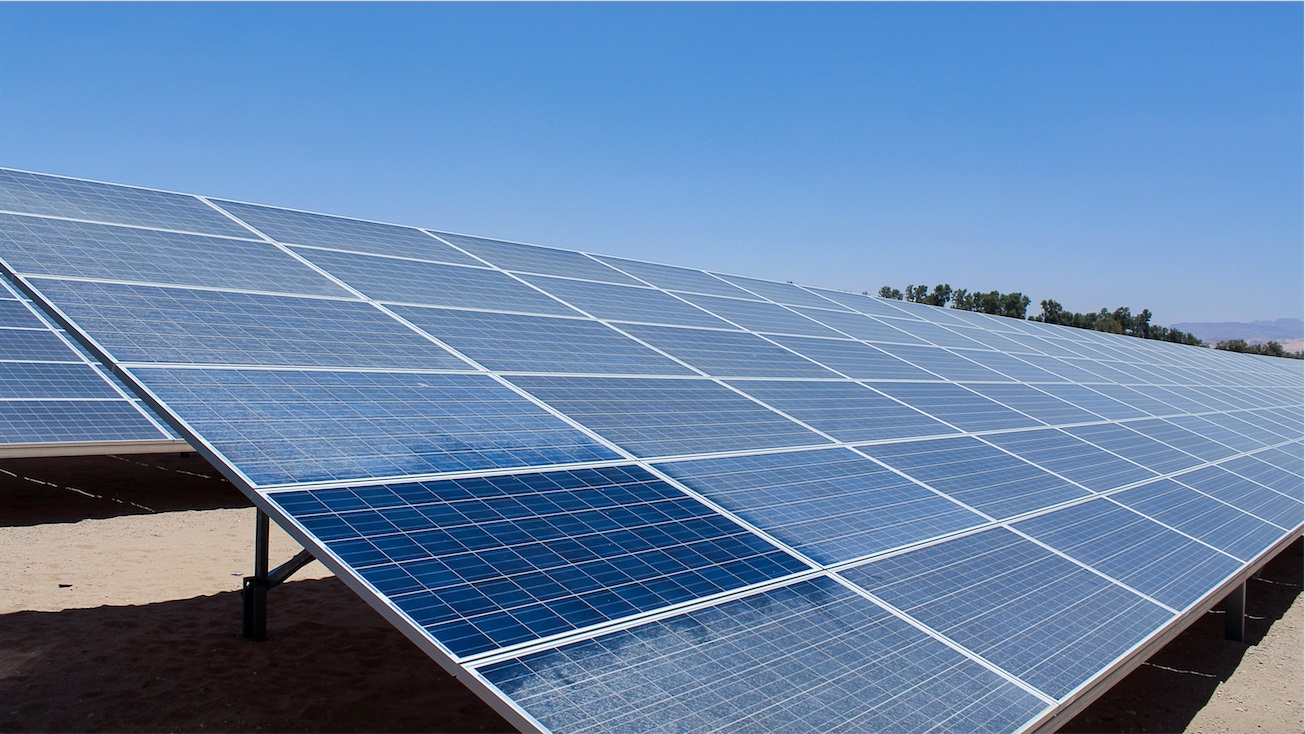
Label: Dusty